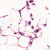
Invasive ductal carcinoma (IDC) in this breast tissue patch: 0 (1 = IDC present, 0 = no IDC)